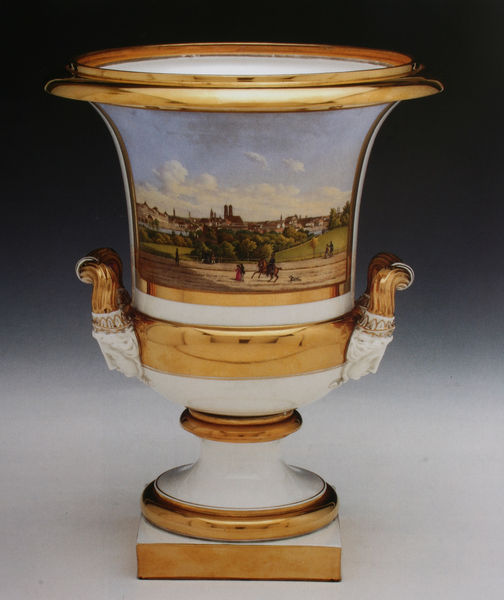
Titel: Vase mit Ansicht Münchens
Künstler: Friedrich von Gärtner
Standort: München
Institution: Stadtmuseum
Schlagwörter: baum, blau, fuß, himmel, kopf, mann, wasser, weiß, wolken, bäume, fluss, kirchturm, landschaft, menschen, stadt, marmor, blick, hund, park, schloss, wiese, wolke, leute, malerei, mensch, rahmen, sockel, bild, häuser, natur, büsche, kirche, gold, kelch, klassizismus, wald, pferd, reiter, rund, henkel, keramik, vase, reiten, sommer, landschaftsmalerei, rand, promenade, architecture, blue, church, men, people, religious, white, women, empty, face, gilded, golden, green, old, painting, portrait, woman, sport, decorative, picture, brown, pot, bauch, podest, skyline, bemalt, foto, fotografie, kirchtürme, stadtansicht, griff, gefäß, porzellan, ringe, vergoldet, münchen, spaziergang, geschirr, griffe, knauf, wood, isar, antik, cloud, clouds, man, sky, tree, building, house, landscape, water, tower, trees, stand, grass, river, garden, path, road, pokal, postament, porzelan, nymphenburg, decoration, gilt, klassik, castle, color, art nouveau, dog, miniatur, allegory, urne, faces, manschen, photo, sculpture, glod, scene, town, urn, victorian, brightness, frauenkirche, city, arms, antique, buildings, lawn, art, shiny, rennbahn, english, stadtvedute, ceramic, vessel, horse, lanscape, chariot, cup, figure, pearl, munich, cityscape, brass, neoclassical, china, krater, pottery, porzellangefäss, goldfassung, landschaftsszene, pedestal, jug, decorative arts, photograph, towers, container, porcelain, ring, art deco, bowl, painted, base, grundplatte, image, traditional, kelchform, horseman, nymphenburger porzellan, holy, chalice, red dress, rider, london, antic, grotesque, scenery, handles, horseback, ceramics, vase mit münchen, bild von münchen auf amphore, ivory, reitweg, enamel, 18th century, jar, clay, gilding, city view, reflective, decrative, deco, pithos, handle, pfeld, stacks, grotta, trophy, gold trim, bemahlt, cliuds, altes münchen, pearl white, bow, horseback riding, porculain, porculan, porcoulain, vasenfuß, inlaid image